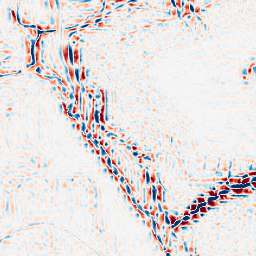
Category: wavelet
Decomposition family: wavelet_reverse_biorthogonal
Decomposition parameters: wavelet: rbio2.4
level: 3
Upsampling method: bicubic
Upsampling parameters: scale: 2
Upsampling scale: 2